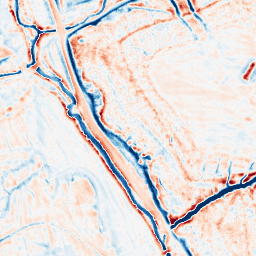
Category: edge_preserving
Decomposition family: bilateral
Decomposition parameters: d: 15
sigma_color: 25
sigma_space: 25
Upsampling method: bicubic_3x
Upsampling parameters: scale: 3
Upsampling scale: 3